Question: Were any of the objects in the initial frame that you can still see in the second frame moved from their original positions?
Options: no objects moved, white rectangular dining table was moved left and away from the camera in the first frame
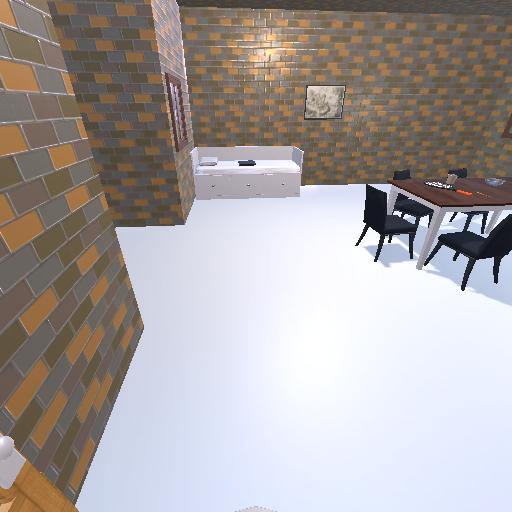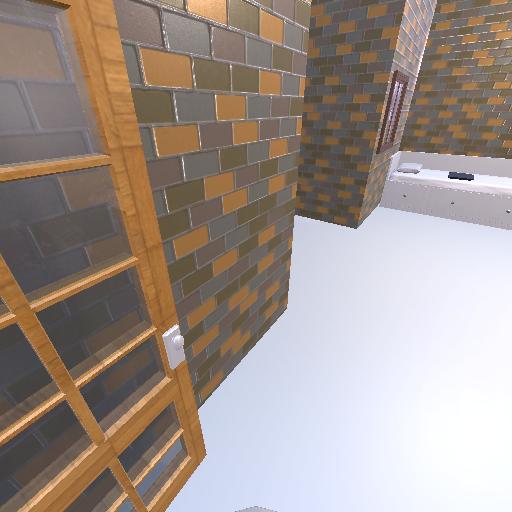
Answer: no objects moved